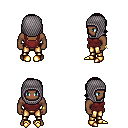
a pixel art fantasy rpg character, male body template, human, dark skin, maroon pirate shirt, gold greaves, brown long bangs hairstyle, chain hood, bracelets, gold boots, four views (front, back, left, right), 2x2 character sprite sheet, small pixel art, hard edges, no anti-aliasing